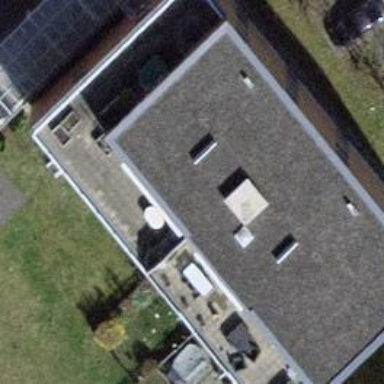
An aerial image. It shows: Flat-roofed building.